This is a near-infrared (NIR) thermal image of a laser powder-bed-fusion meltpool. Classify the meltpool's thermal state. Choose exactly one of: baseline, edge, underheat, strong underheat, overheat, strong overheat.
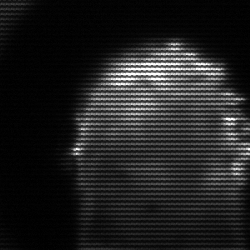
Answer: baseline